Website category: sports
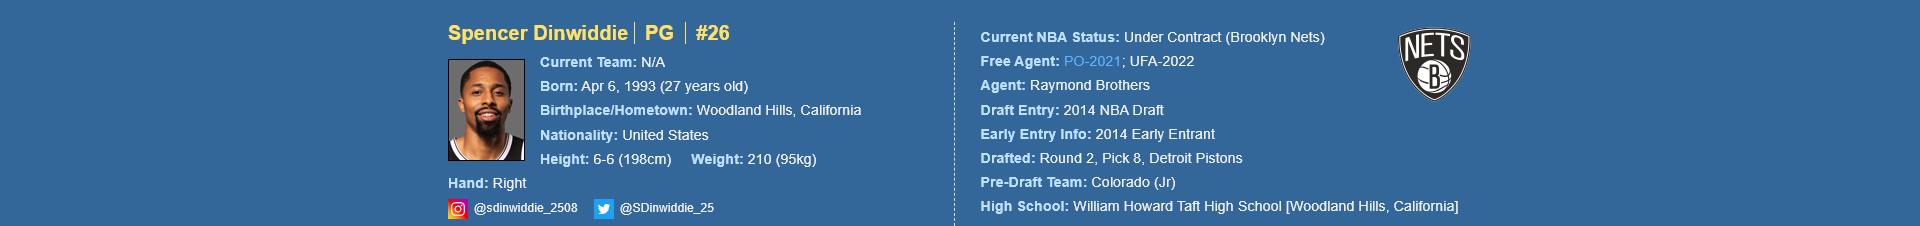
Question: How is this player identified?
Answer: Spencer Dinwiddie

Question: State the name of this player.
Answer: Spencer Dinwiddie

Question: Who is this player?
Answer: Spencer Dinwiddie

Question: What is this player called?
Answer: Spencer Dinwiddie

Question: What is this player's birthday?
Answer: Apr 6, 1993

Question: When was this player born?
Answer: Apr 6, 1993

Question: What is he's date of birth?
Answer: Apr 6, 1993

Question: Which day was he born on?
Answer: Apr 6, 1993

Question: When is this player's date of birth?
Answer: Apr 6, 1993

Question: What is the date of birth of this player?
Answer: Apr 6, 1993

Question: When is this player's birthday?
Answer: Apr 6, 1993

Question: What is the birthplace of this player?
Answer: Woodland Hills, California

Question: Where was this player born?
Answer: Woodland Hills, California

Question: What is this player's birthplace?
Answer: Woodland Hills, California

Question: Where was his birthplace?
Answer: Woodland Hills, California

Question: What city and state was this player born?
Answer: Woodland Hills, California

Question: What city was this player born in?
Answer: Woodland Hills, California

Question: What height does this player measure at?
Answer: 6-6 (198cm)

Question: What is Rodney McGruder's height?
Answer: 6-6 (198cm)

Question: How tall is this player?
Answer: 6-6 (198cm)

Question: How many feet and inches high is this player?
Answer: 6-6 (198cm)

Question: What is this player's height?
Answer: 6-6 (198cm)

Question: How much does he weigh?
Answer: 210 (95kg)

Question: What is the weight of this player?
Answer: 210 (95kg)

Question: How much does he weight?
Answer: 210 (95kg)

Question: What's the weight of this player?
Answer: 210 (95kg)

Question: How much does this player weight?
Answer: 210 (95kg)

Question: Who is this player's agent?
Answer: Raymond Brothers

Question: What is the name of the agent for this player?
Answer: Raymond Brothers

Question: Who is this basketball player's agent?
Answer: Raymond Brothers

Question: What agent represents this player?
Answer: Raymond Brothers

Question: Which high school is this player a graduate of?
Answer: William Howard Taft High School

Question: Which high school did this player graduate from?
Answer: William Howard Taft High School

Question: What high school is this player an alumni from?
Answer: William Howard Taft High School

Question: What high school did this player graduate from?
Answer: William Howard Taft High School

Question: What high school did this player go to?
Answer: William Howard Taft High School

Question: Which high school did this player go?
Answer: William Howard Taft High School